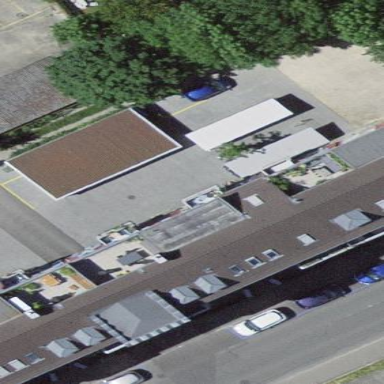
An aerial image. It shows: The image shows part of apartment building.